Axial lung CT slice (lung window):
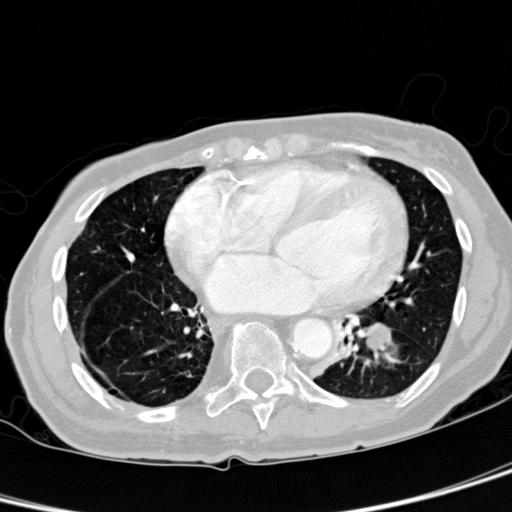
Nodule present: yes
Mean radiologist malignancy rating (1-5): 3.75